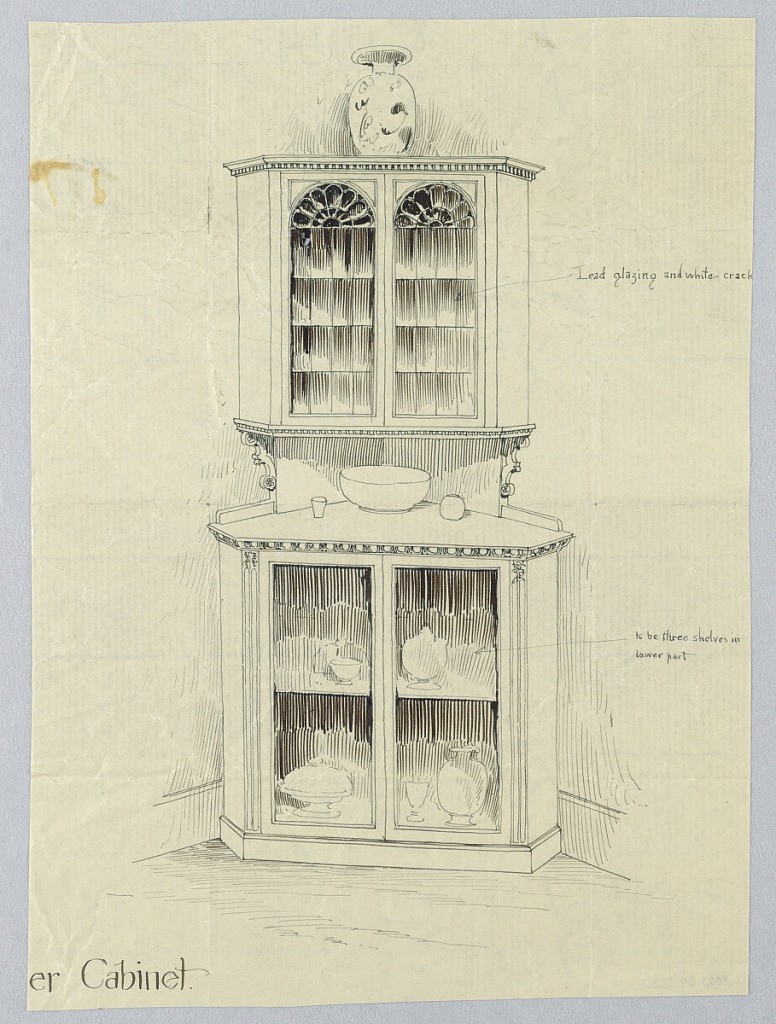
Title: Design for Two-part Corner Cabinet
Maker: A.N. Davenport Co.
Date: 1900–05
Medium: Pen and black ink on thin cream paper
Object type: Drawing
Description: Tall corner cabinet consisting of lower triangular-shaped cupboard with 2 front glass doors and 2 shelves which hold pieces of china; canted corners and molded top, surmounted by separate conforming top cupboard  with arch-like front glass doors and raised on triangular back board decorated with carved spandrels on either side.  Lower cabinet has large bowl and pair of cups atop and top cabinet surmounted by porcelain vase.